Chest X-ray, PA view. Patient: 80 years old, sex M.
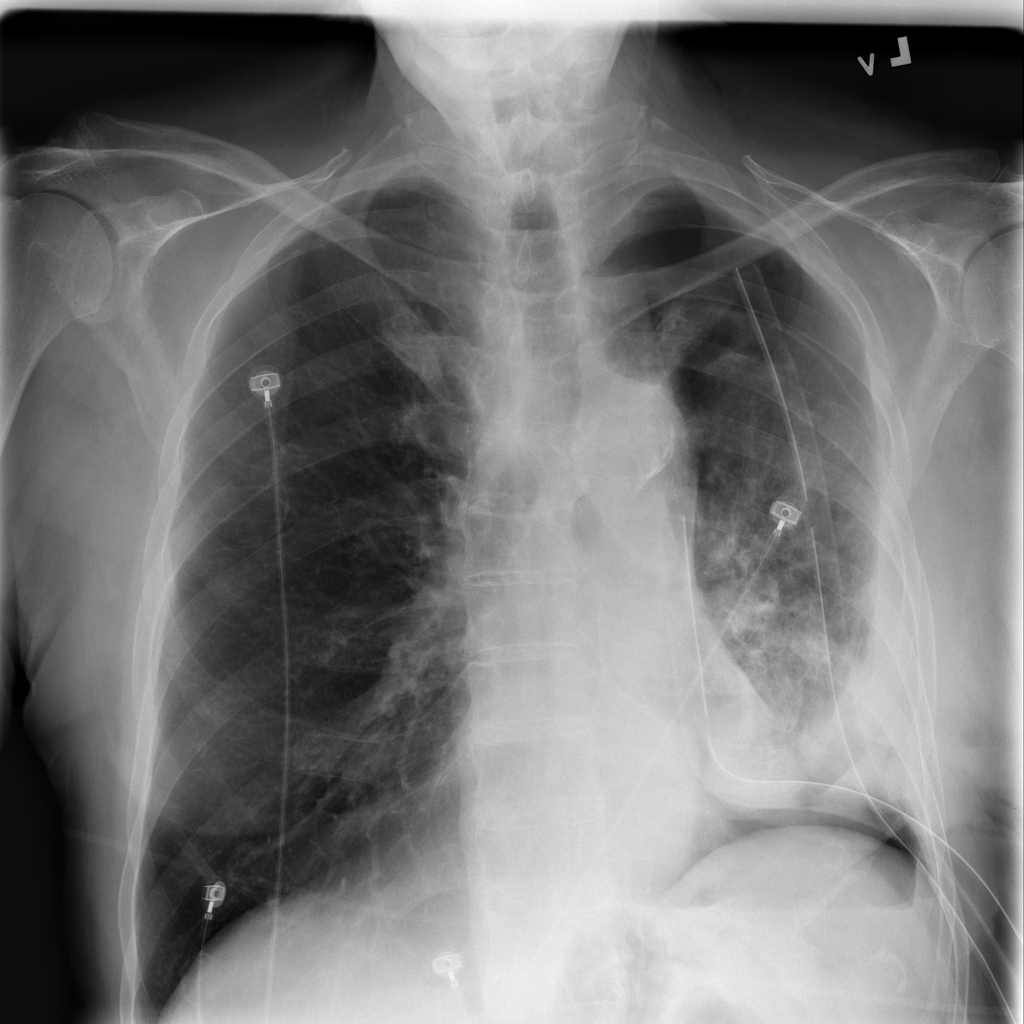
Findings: Pneumothorax